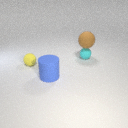
small yellow rubber sphere behind large blue rubber cylinder